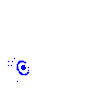
Particle: electron